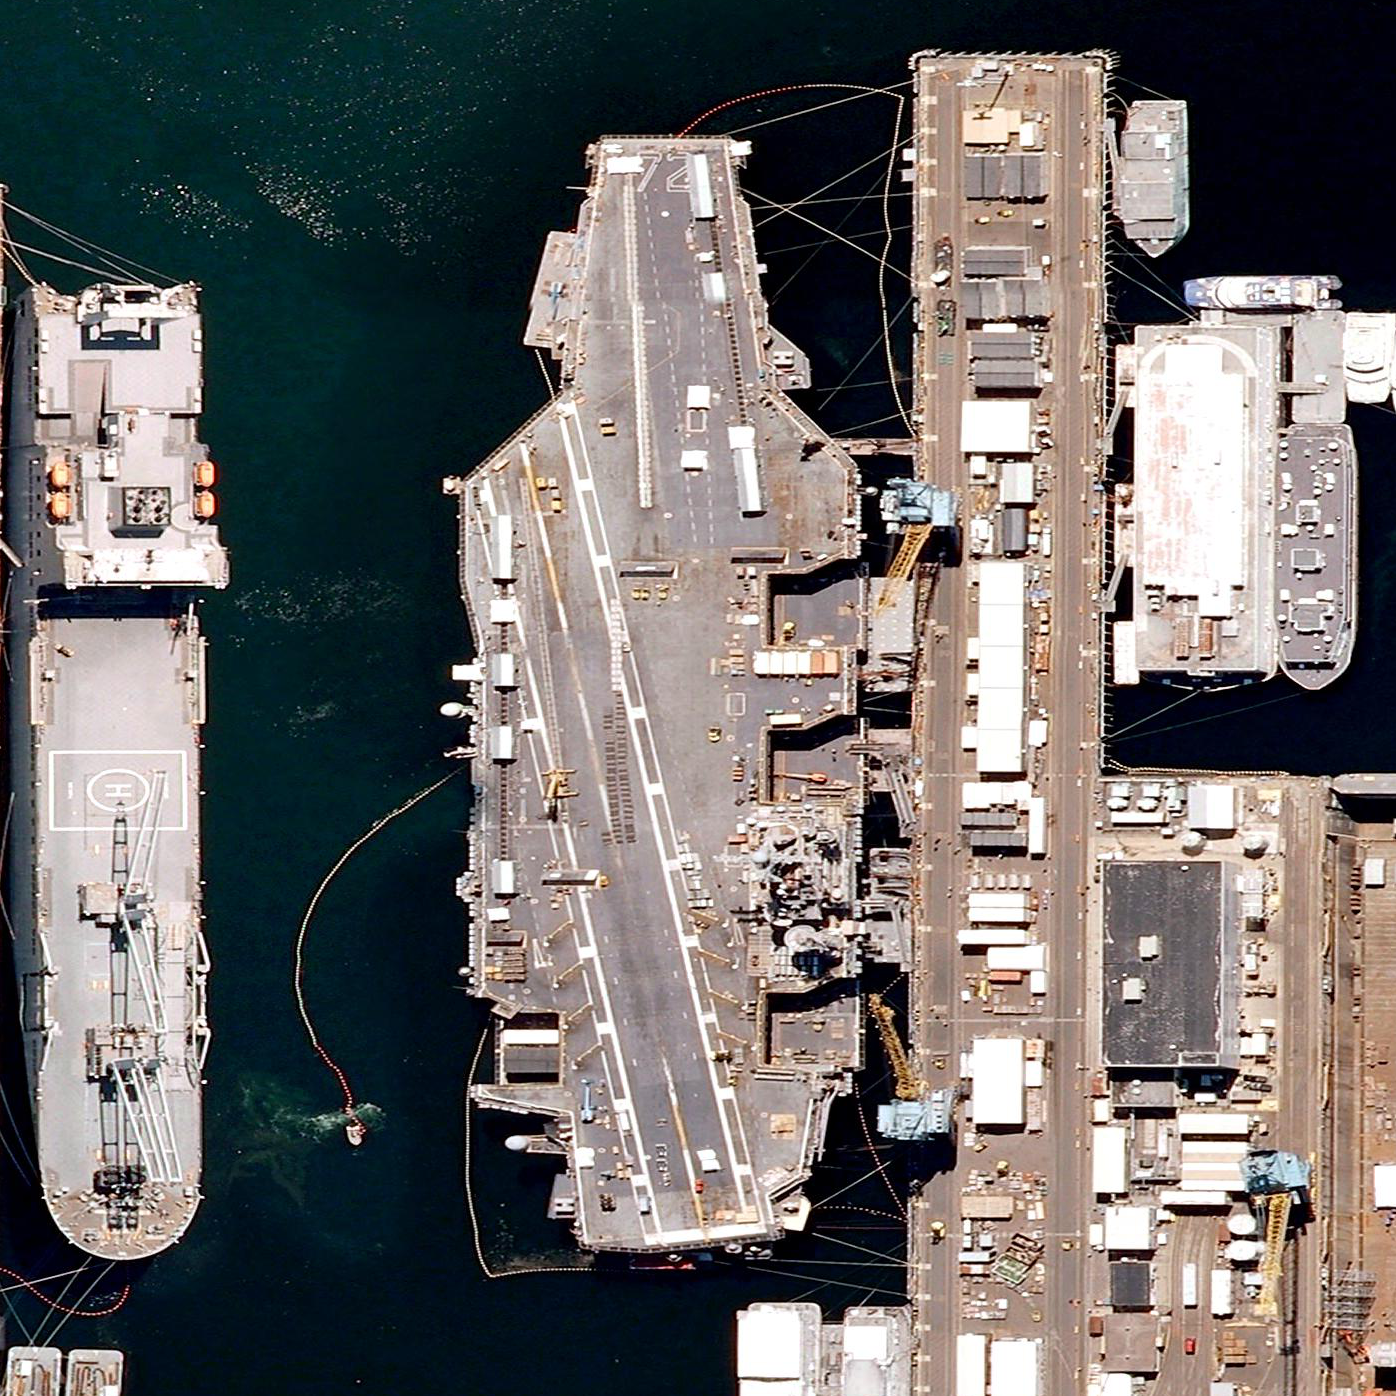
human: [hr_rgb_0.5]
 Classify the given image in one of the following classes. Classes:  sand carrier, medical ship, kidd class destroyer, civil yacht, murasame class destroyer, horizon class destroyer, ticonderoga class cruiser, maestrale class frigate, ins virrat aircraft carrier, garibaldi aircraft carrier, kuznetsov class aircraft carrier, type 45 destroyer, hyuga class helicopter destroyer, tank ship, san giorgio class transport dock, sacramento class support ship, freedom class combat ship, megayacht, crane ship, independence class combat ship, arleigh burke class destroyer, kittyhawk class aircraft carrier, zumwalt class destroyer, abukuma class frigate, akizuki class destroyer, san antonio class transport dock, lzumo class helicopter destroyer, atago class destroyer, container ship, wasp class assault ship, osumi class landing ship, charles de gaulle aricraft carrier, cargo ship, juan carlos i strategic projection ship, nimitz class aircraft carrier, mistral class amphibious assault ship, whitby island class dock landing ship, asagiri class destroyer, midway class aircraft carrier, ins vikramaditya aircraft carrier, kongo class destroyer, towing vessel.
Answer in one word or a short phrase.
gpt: Nimitz class aircraft carrier